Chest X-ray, PA view. Patient: 48 years old, sex M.
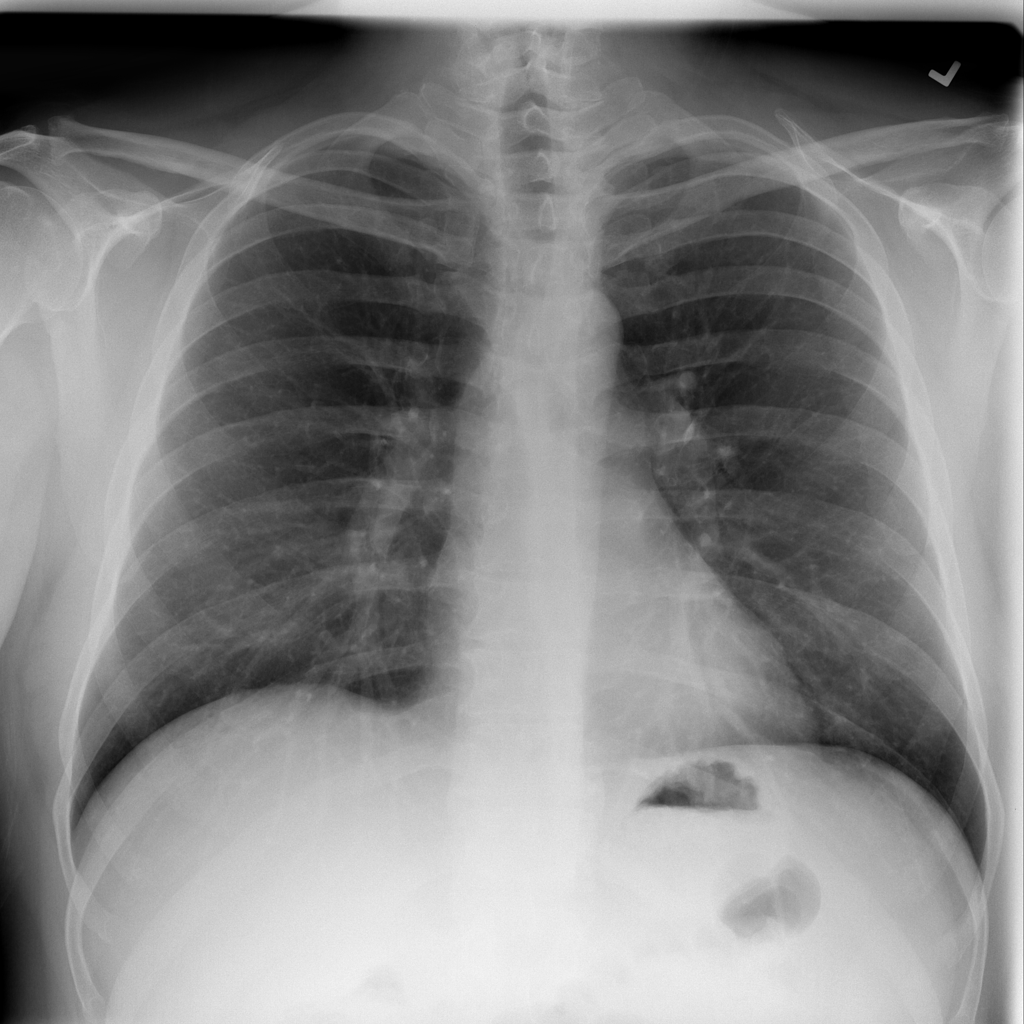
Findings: Pneumonia